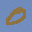
Label: 0